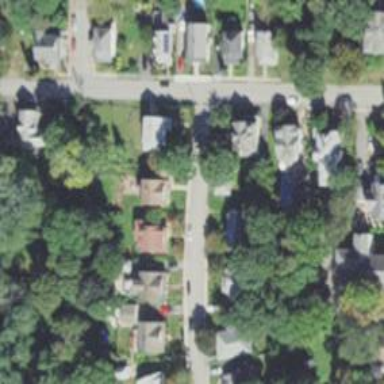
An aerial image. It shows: Residential driveway designated as service road.